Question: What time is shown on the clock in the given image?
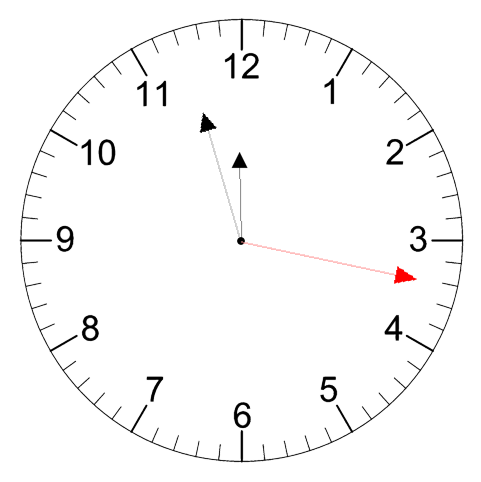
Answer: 11:57:17